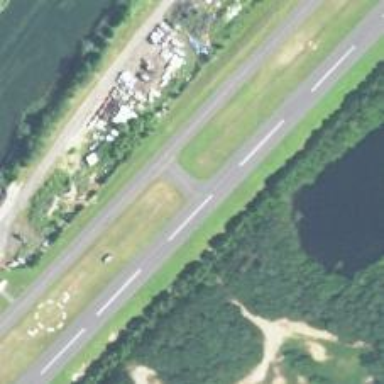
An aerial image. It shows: View of taxiway at the airport.